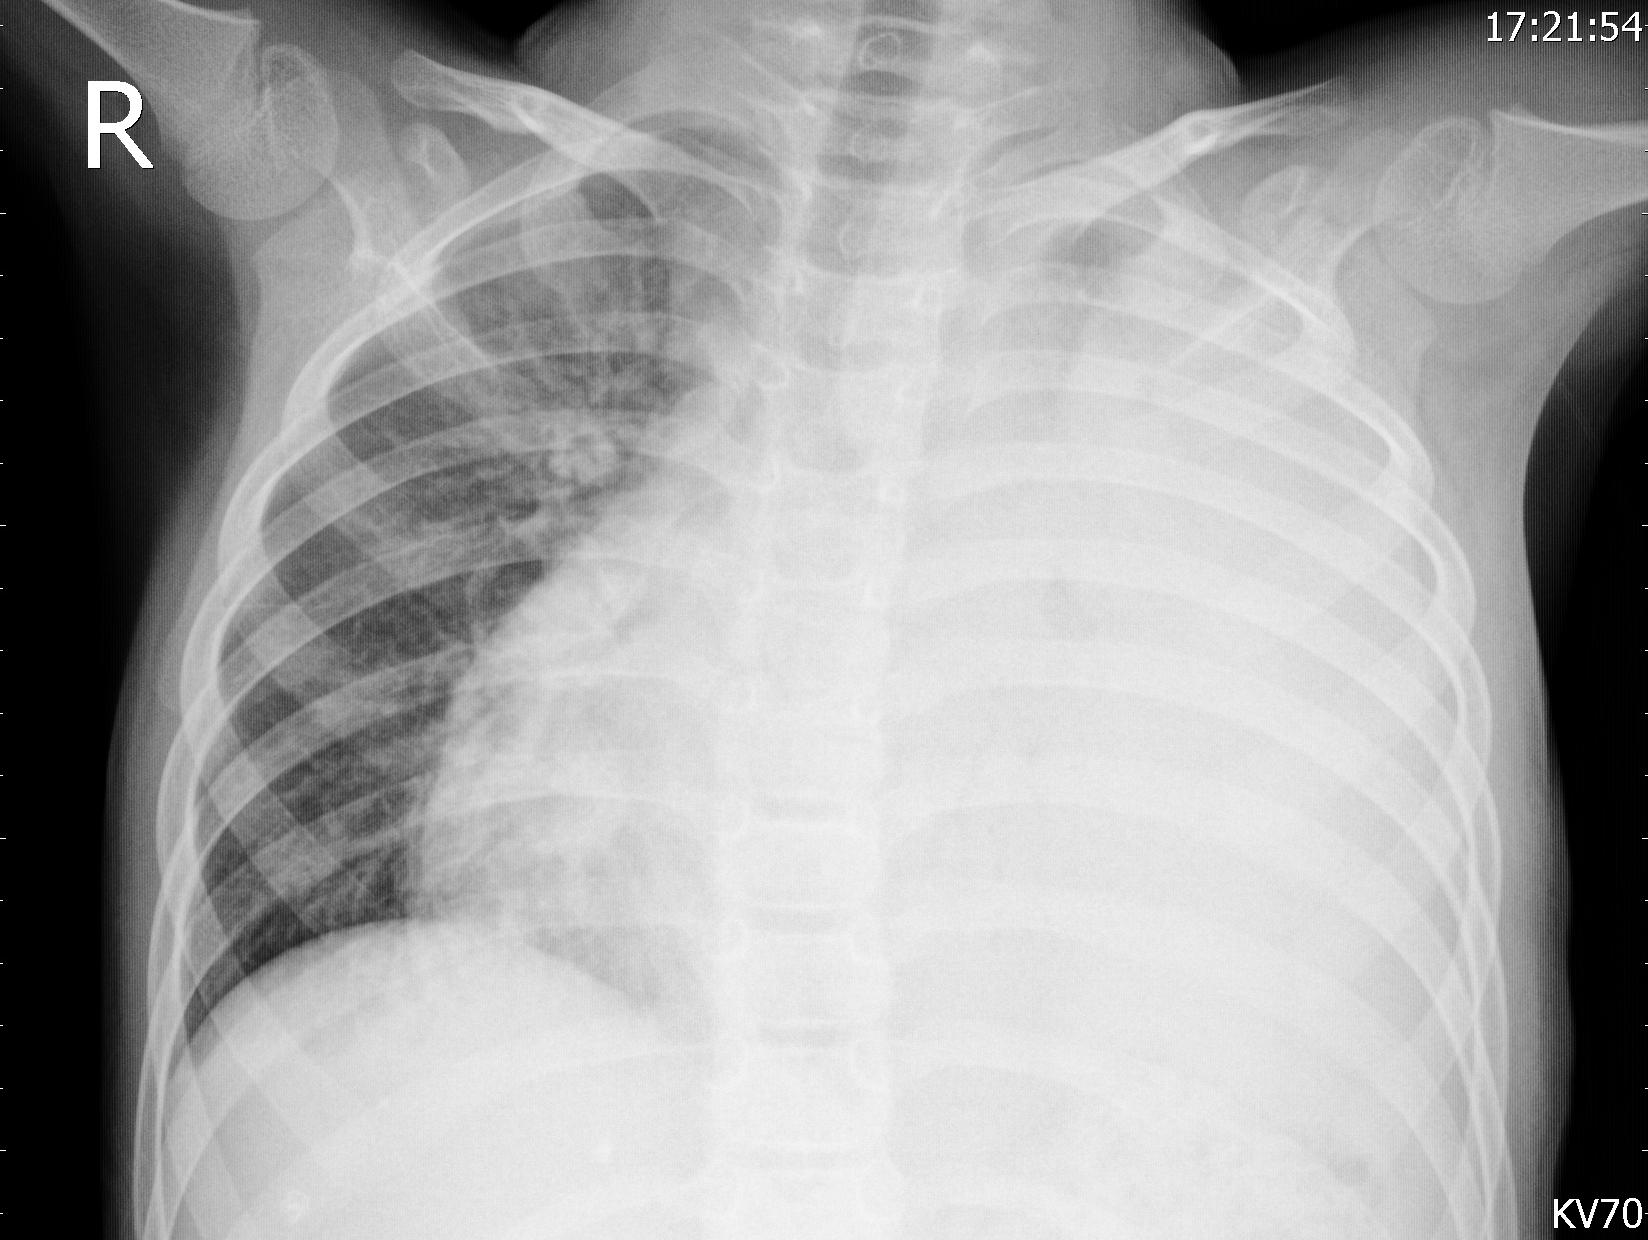
Diagnosis: PNEUMONIA